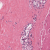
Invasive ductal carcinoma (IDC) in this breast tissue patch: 0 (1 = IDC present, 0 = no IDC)